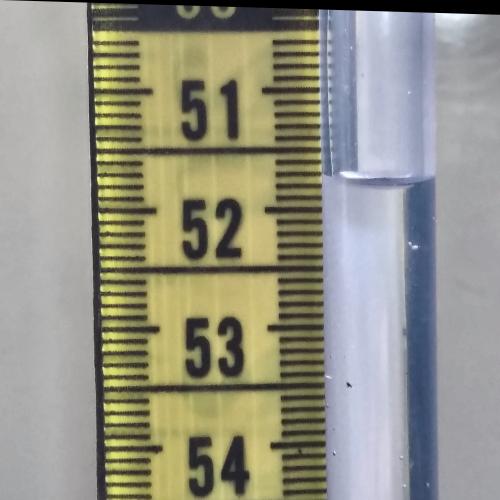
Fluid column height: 51.7 cm